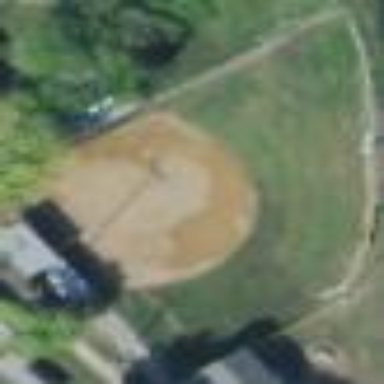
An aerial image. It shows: Baseball pitch for leisure and sports activities.